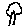
Label: tree